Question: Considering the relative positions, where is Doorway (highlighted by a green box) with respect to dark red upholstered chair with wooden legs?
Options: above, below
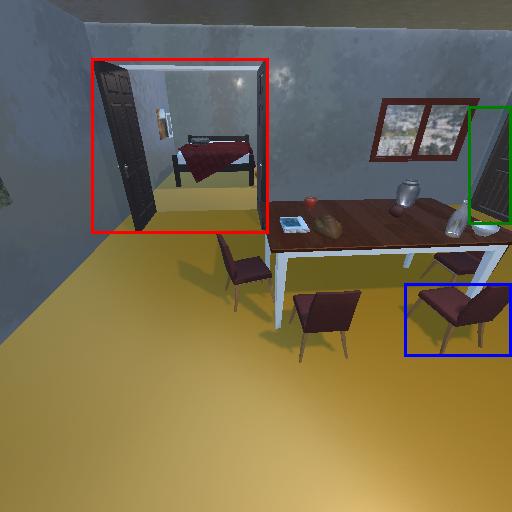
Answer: above